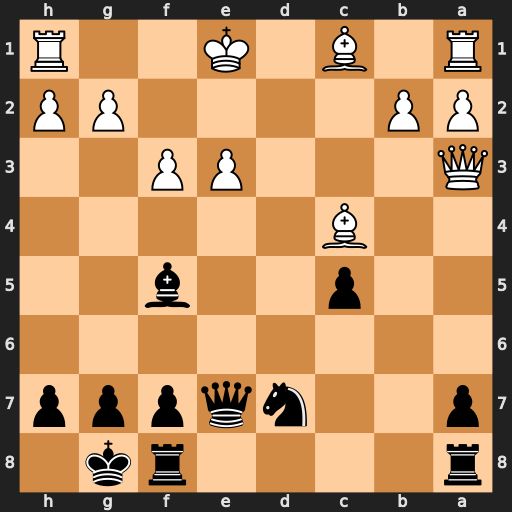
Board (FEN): r4rk1/p2nqppp/8/2p2b2/2B5/Q3PP2/PP4PP/R1B1K2R
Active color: b
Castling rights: KQ
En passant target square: -
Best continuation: Qh4+ g3 Qxc4